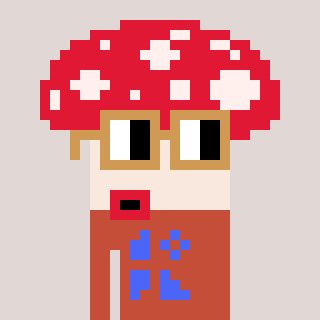
a pixel art character with square brown glasses, a mushroom-shaped head and a rust-colored body on a warm background